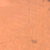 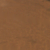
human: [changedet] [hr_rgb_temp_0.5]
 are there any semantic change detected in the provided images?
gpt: No change occurred in this area.